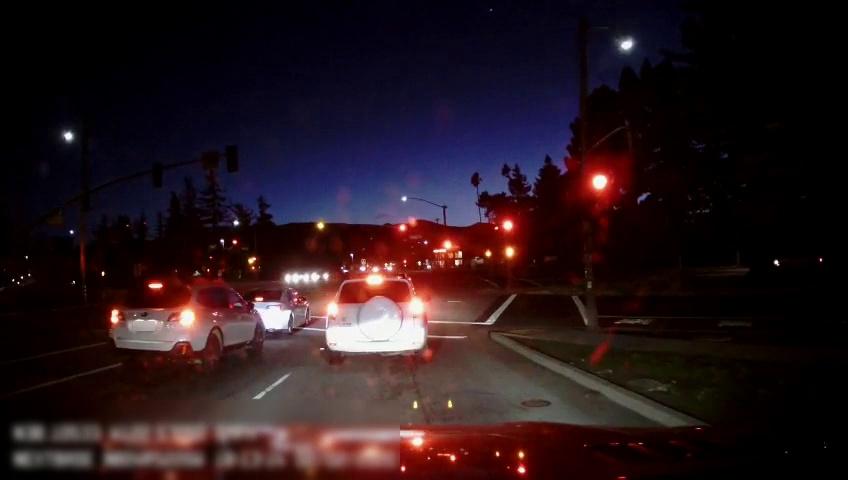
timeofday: Night
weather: Other
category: Drivable Space
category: Vehicles | SUV
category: Vehicles | SUV
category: Vehicles | Car
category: Vehicles | SUV
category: Vehicles | SUV
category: Vehicles | SUV
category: Lanes | Current Lane
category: Lanes | Alternate Lane
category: Lanes | Alternate Lane
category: Lanes | Alternate Lane
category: Lanes | Alternate Lane
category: Traffic | Lights
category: Traffic | Lights
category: Traffic | Lights
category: Traffic | Lights
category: Traffic | Lights
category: Traffic | Lights
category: Traffic | Lights
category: Traffic | Lights
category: Traffic | Lights
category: Traffic | Lights